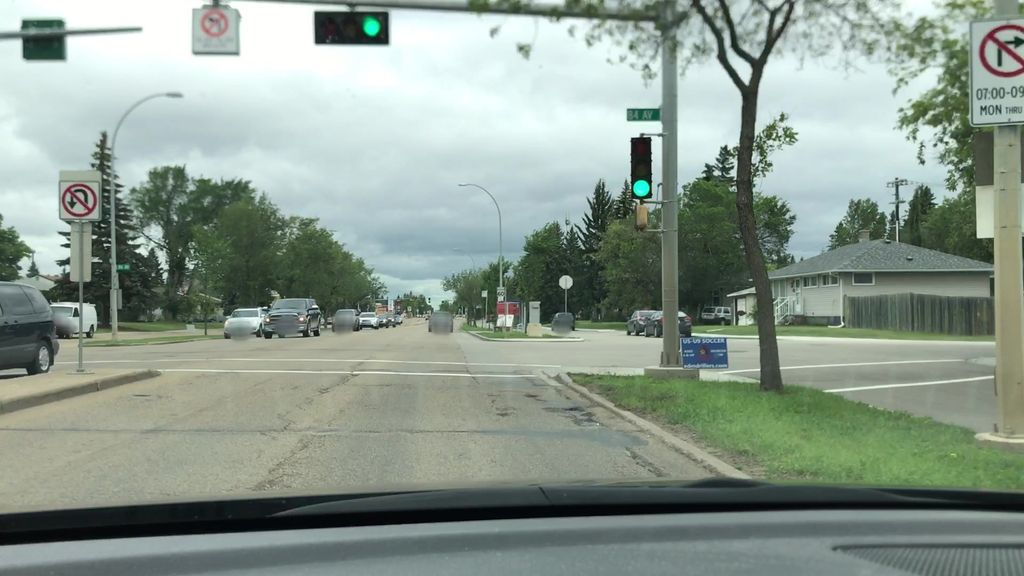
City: edmonton